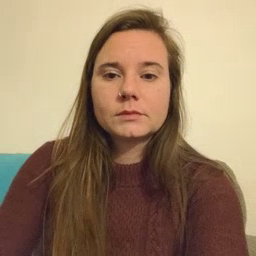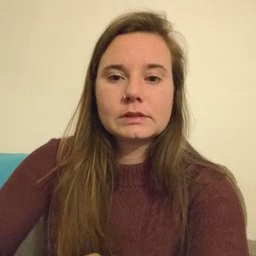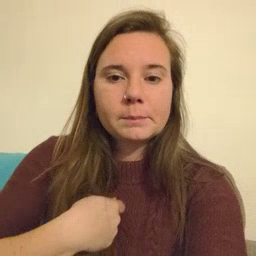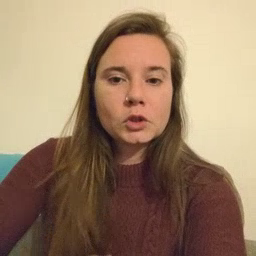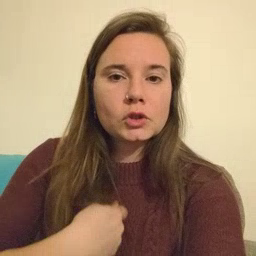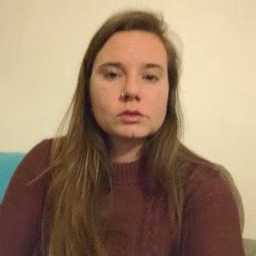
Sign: zipper